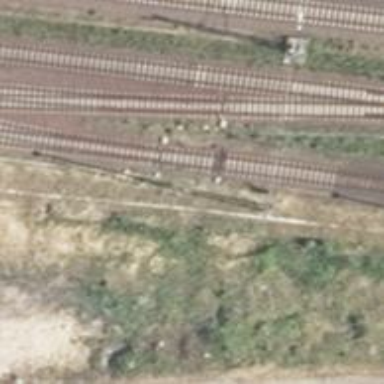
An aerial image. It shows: Railway switch with the turnout pointing to the right.